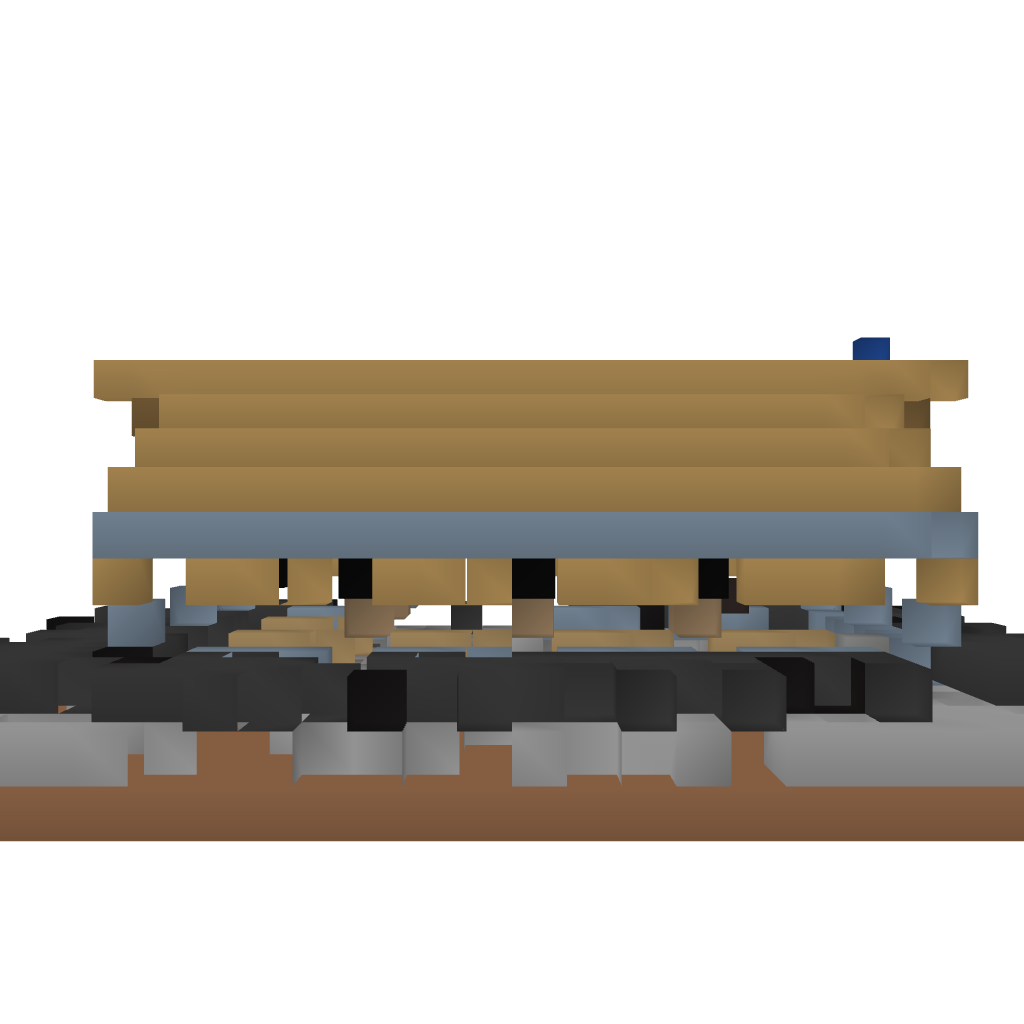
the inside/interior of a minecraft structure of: Small Medieval Barn